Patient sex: M
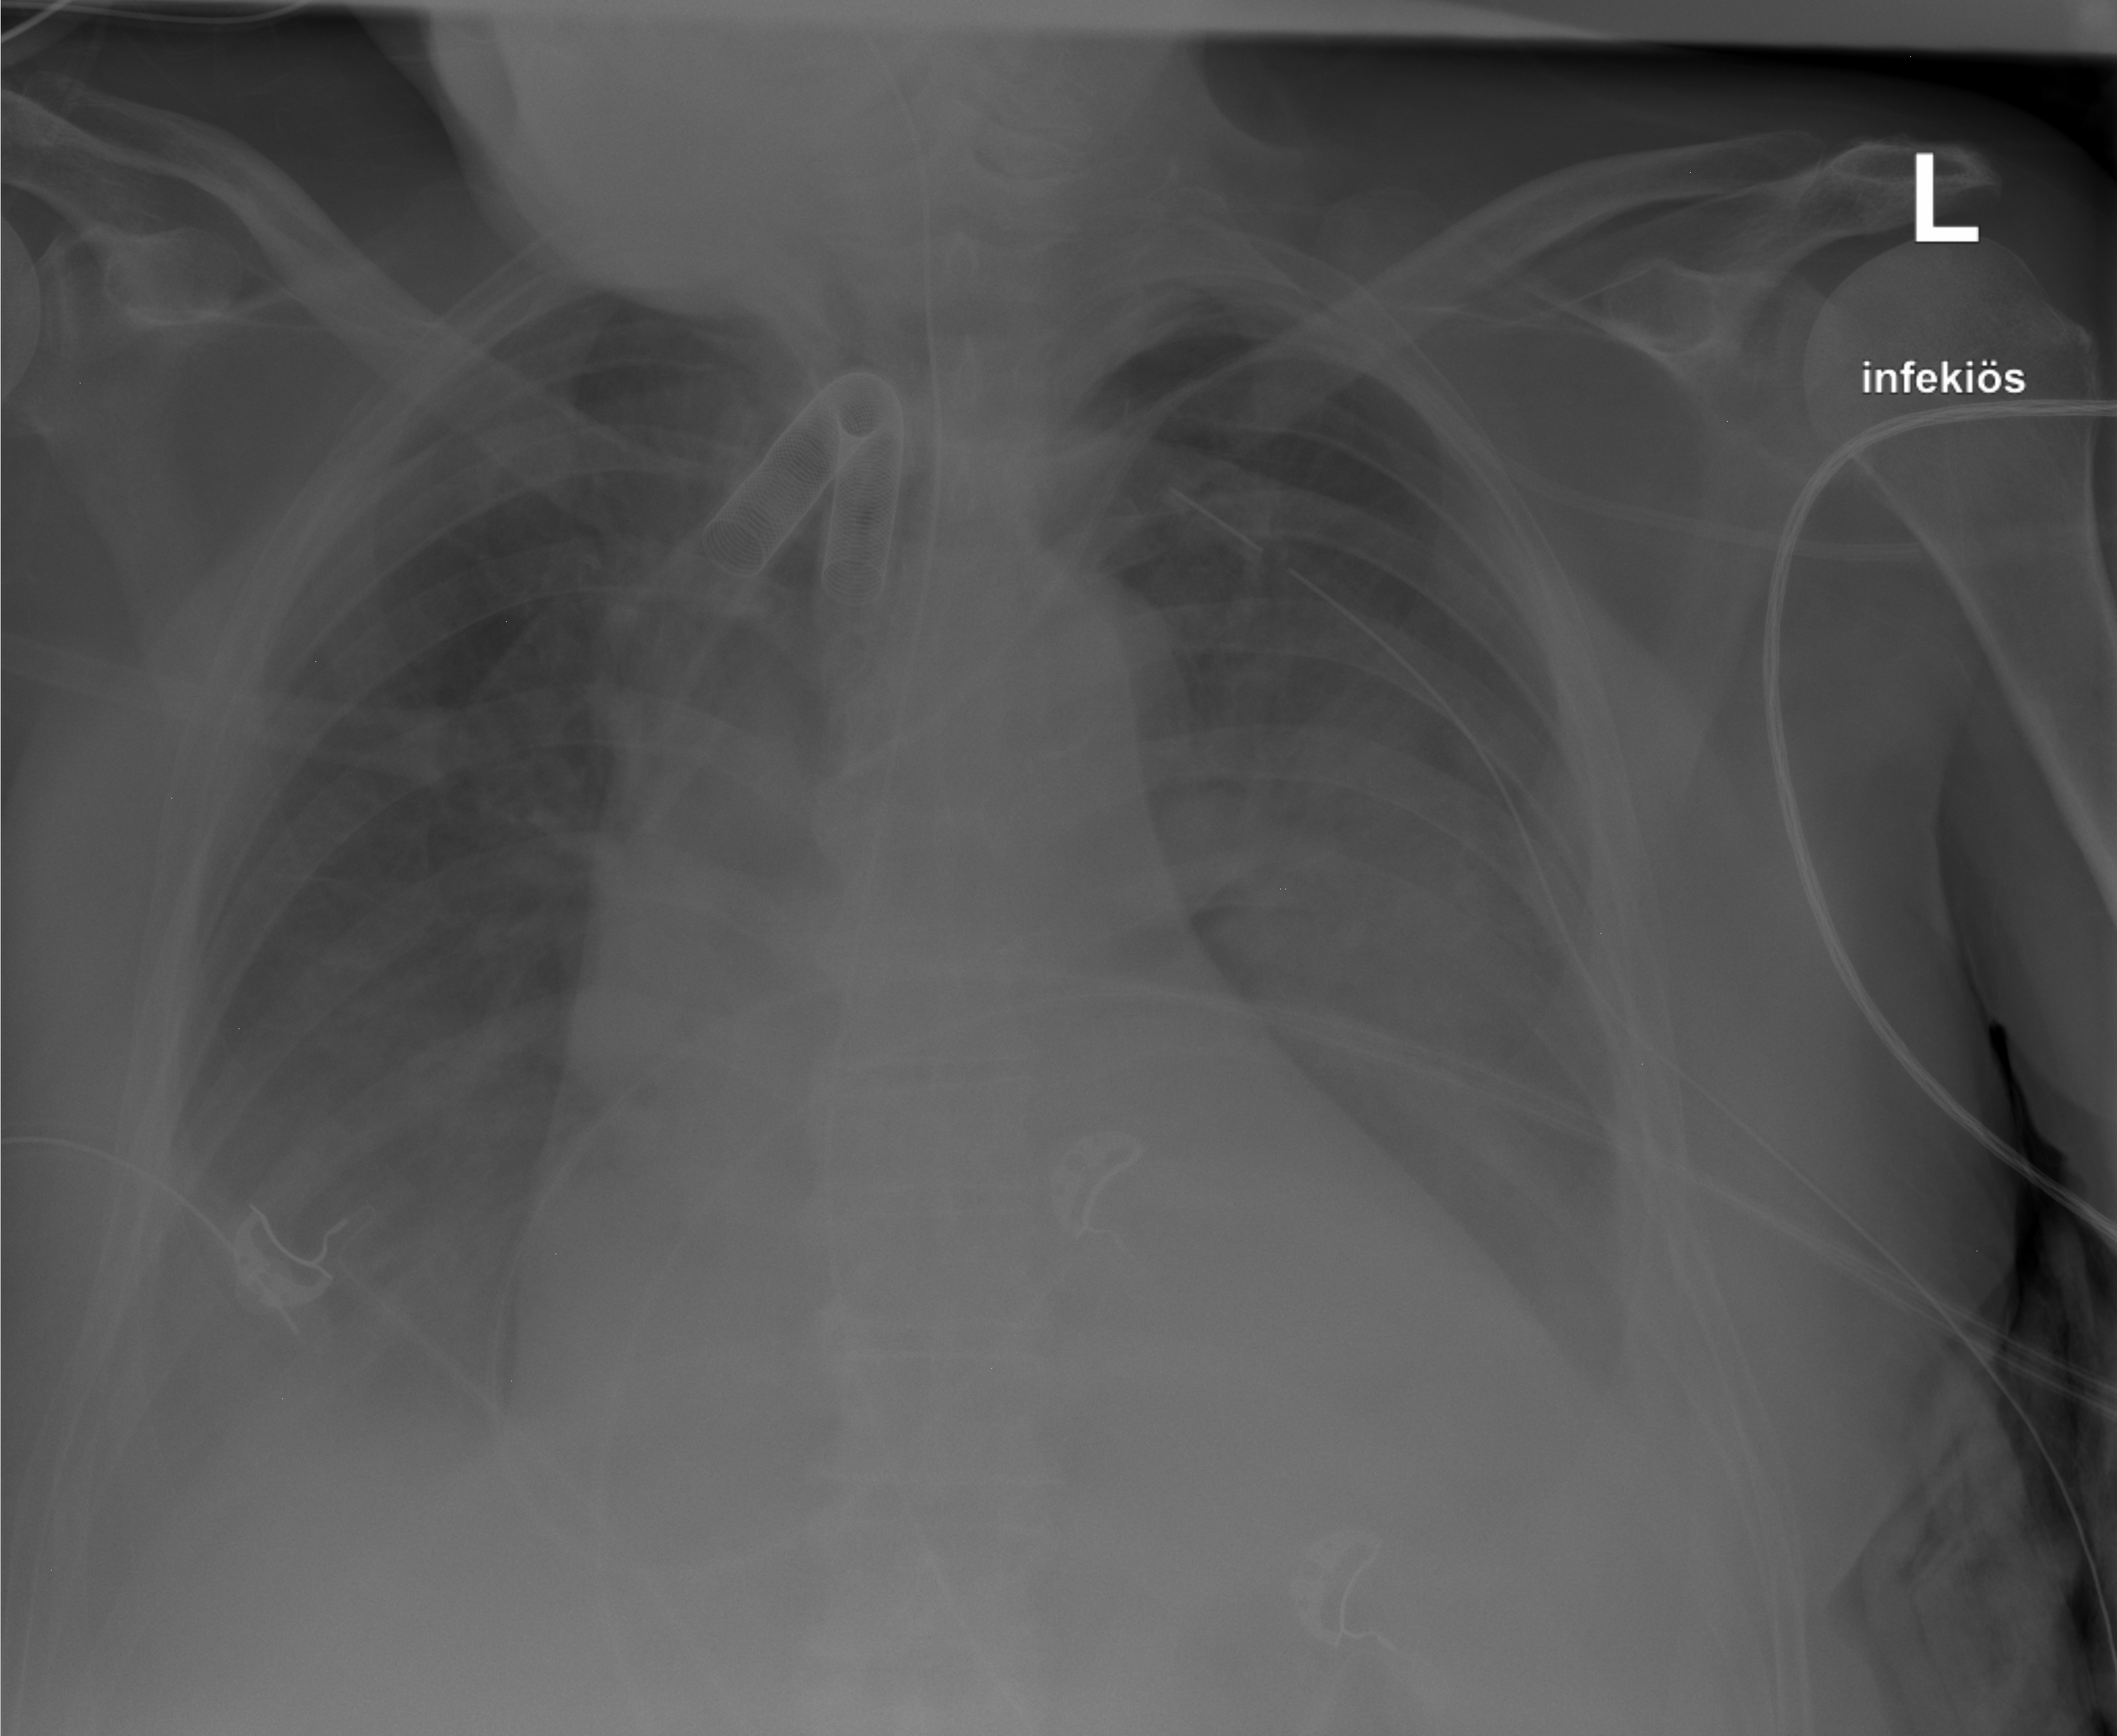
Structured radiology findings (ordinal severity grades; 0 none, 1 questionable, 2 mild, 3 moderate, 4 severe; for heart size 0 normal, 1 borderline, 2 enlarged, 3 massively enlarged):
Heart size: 2
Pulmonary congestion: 2
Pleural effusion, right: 3
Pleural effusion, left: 3
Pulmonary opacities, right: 2
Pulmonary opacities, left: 0
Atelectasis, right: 2
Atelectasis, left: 1